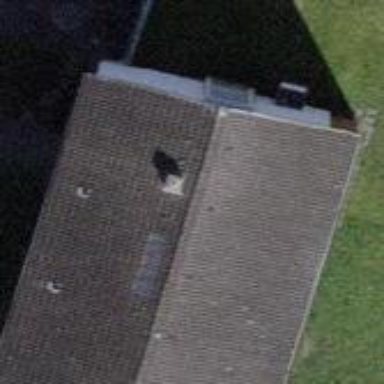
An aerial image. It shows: Building with tile roof.